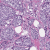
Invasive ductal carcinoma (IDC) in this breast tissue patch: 1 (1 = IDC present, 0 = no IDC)